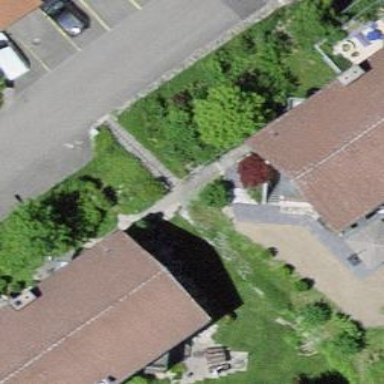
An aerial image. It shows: Terrace building.